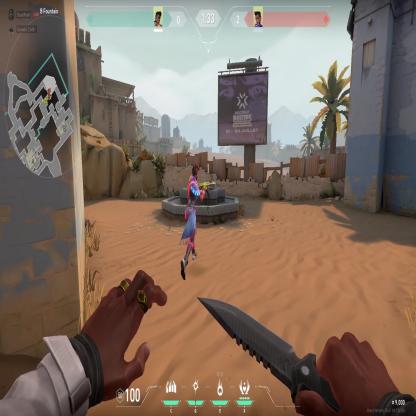
Label: enemy